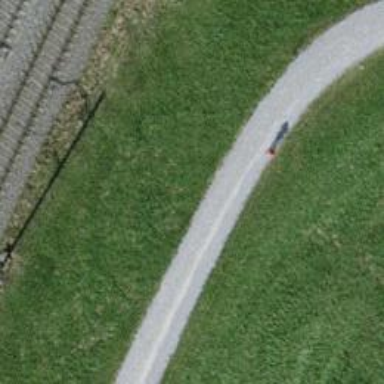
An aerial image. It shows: Track with grade2 pebblestone surface.